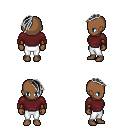
a pixel art fantasy rpg character, female body template, human, dark skin, maroon long-sleeve shirt, white pants, gray long mohawk hairstyle, leather bracers, four views (front, back, left, right), 2x2 character sprite sheet, small pixel art, hard edges, no anti-aliasing